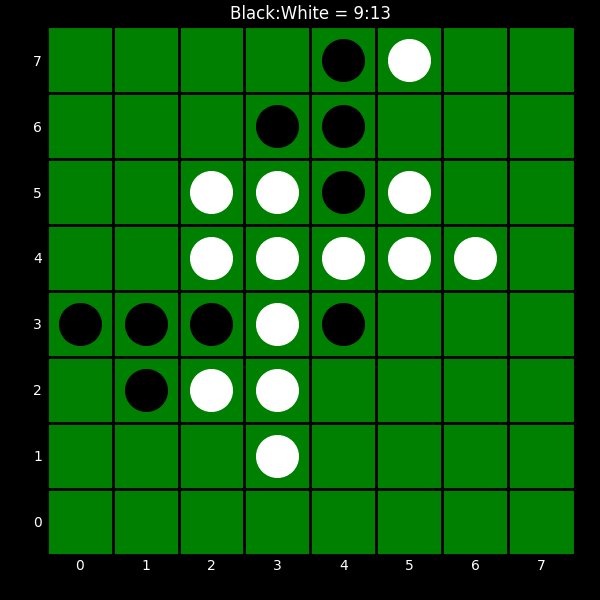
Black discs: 9
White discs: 13